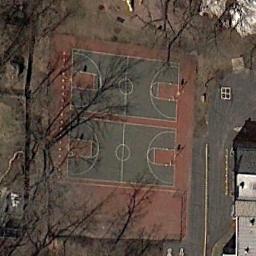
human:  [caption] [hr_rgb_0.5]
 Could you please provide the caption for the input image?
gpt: There are two basketball courts on the open place .

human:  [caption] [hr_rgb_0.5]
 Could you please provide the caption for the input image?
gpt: The basketball courts are surrounded by sparse trees and buildings .

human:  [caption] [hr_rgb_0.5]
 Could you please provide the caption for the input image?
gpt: There are two basketball courts on the red playground .

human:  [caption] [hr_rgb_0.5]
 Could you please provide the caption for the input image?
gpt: Two basketball courts on the vacant lot and some trees beside .

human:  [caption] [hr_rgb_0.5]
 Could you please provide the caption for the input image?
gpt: Lots of trees are near two basketball courts .